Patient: sex F, age 77
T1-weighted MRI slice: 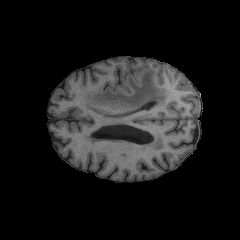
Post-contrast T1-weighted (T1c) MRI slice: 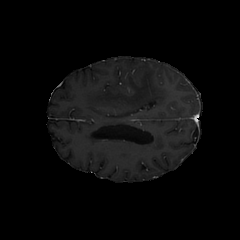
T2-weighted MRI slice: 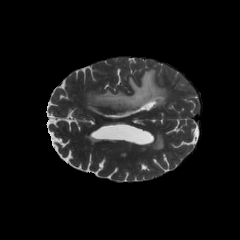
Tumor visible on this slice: yes
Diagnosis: Glioblastoma, IDH-wildtype
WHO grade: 4